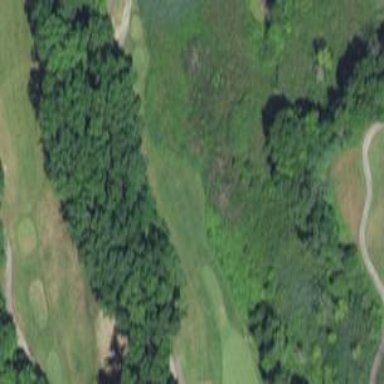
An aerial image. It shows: View of golf hole.